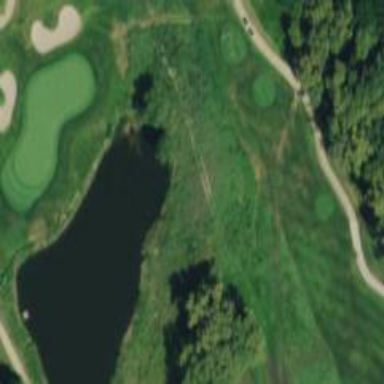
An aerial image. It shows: Water hazard on golf course. The hazard is natural water feature.